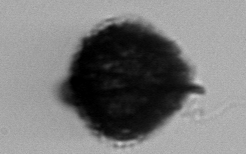
Label: Gonyaulax